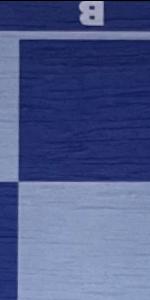
Label: Empty